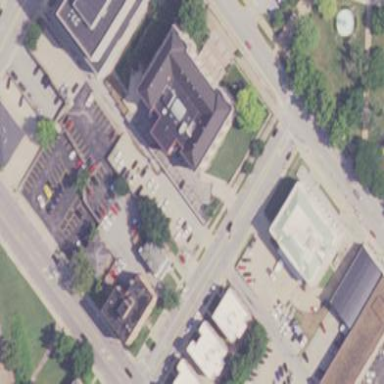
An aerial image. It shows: Courthouse building.